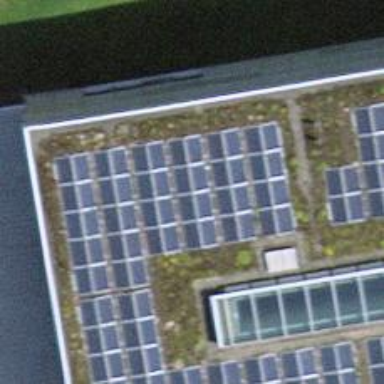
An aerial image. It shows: Solar photovoltaic panel generator located on building's roof.